Question: Let's say I have 3 MySQL table. A song db called 'songs' that has a song's artist, album, etc. The main thing here is 'lastfm_id' which is the song's UNIQUE id.
Then there's a 'list' (with 10 spots, like top 10 songs). People can create lists by adding songs to their list and rank them 1 to 10. This db doesn't really needed to be touched for this.
Finally, we have 'song_listed' which is the songs people picked to be put into a list. Here ti is:

As you can see, the 'song_id' in 'song_listed' is the same as 'lastfm_id' in the table 'songs'. Now since there is only one list in the database, there is 10 songs. If there 3 lists created, there would be 30 rows in 'song_listed' each with their own rank of 1-10.
How would I get the average rank in the 'song_listed' of each song in a list?
Imagine there's a page that shows a list via 'list.php?id=11912' or something like that.
You would then get the songs from 'song_listed' where 'list_id' was '11912'.
Here's what I got so far:
'''
$listSongs = 0;
while ($listSongs <= 9) {
// Don't worry, I did a query and $songID[x] works.
$songID = $songID[$listSongs]; // ex: <PHONE>
$getAvgRank = mysql_query("") or die(mysql_error());
}
'''
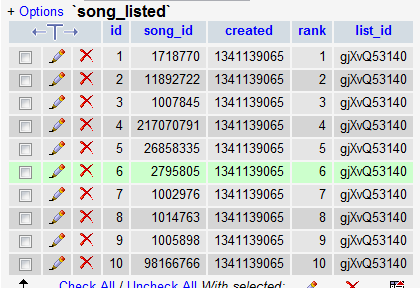
Answer: '''
SELECT song_id, AVG(rank)
FROM song_listed
WHERE song_id in
(SELECT s1.song_id FROM song_listed s1 WHERE s1.list_id = <the id of your list_id>)
GROUP BY song_id
'''
if you want one request by song_id (which is not a great idea, but)
'''
SELECT AVG(rank)
FROM song_listed
WHERE song_id = $songID[$realArray]
'''
CAUTION : this is just the "logical" solution. Use parametrized queries (and read Ben' comment on mysql_* functions).